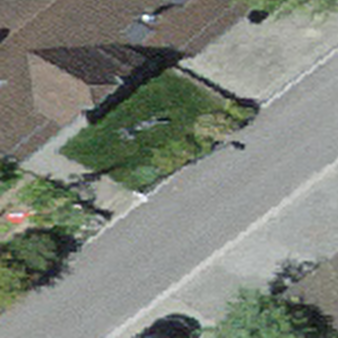
Label: other